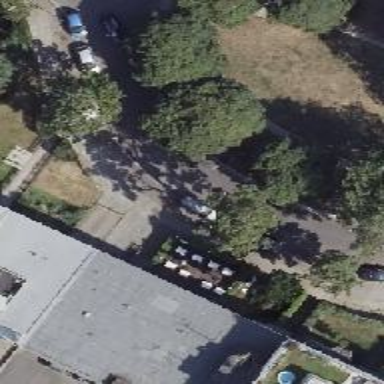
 there is parking with half on the kerb."